Interaction volume radius: 5 \u00c5
Interaction volume height: 20 \u00c5
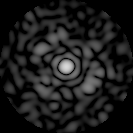
Disorder parameter: 0.8423